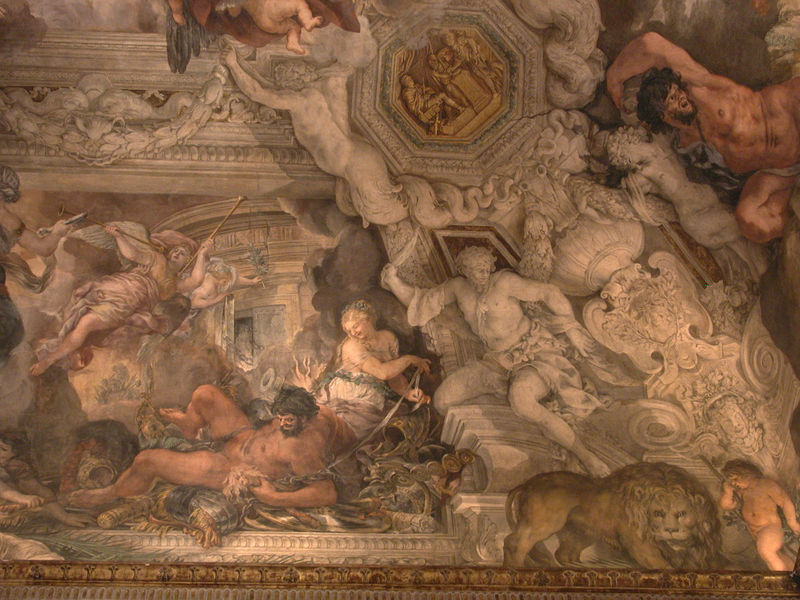
Titel: Der Triumph der göttlichen Vorsehung
Künstler: Pietro da Cortona
Standort: Rom, Palazzo Barberini (EU - I - Latium)
Schlagwörter: flügel, gemälde, kampf, mann, nackt, weiß, frauen, menschen, frau, licht, marmor, männer, dach, schloss, tiere, malerei, ornament, architektur, barock, kirche, figur, decke, kind, engel, putto, skulptur, fell, relief, bogen, knaben, grisaille, figuren, wild, ornamente, wandmalerei, stuck, gewölbe, palast, palazzo, dom, mythologie, skulpturen, giganten, götter, dolch, sturz, venus, tempel, löwe, heilige, deckengemälde, fresko, amor, posaune, putten, illusion, pfeil, fresco, sechseck, botschaft, schreck, deckenmalerei, trompete, atlas, skuptur, maniera, er, meaillon, a fresco, feckenfresko, mann frau spiel musik löwe nackt freude, pozzo, gemalter stein